Question: I am attempting to write a custom loss function in Keras from <URL>. Namely, the loss I want to create is this:

This is a type of ranking loss for multi-class multi-label problems. Here are the details:
'''
Y_i = set of positive labels for sample i
Y_i^bar = set of negative labels for sample i (complement of Y_i)
c_j^i = prediction on i^th sample at label j
'''
In what follows, both 'y_true' and 'y_pred' are of dimension 18.
'''
def multilabel_loss(y_true, y_pred):
""" Multi-label loss function.
More complete description here...
"""
zero = K.tf.constant(0, dtype=tf.float32)
where_one = K.tf.not_equal(y_true, zero)
where_zero = K.tf.equal(y_true, zero)
Y_p = K.tf.where(where_one)
Y_n = K.tf.where(where_zero)
n = K.tf.shape(y_true)[0]
loss = 0
for i in range(n):
# Here i is the ith sample; for a specific i, I find all locations
# where Y_p, Y_n belong to the ith sample; axis 0 denotes
# the sample index space
Y_p_i = K.tf.equal(Y_p[:,0], K.tf.constant(i, dtype=tf.int64))
Y_n_i = K.tf.equal(Y_n[:,0], K.tf.constant(i, dtype=tf.int64))
# Here I plug in those locations to get the values
Y_p_i = K.tf.where(Y_p_i)
Y_n_i = K.tf.where(Y_n_i)
# Here I get the indices of the values above
Y_p_ind = K.tf.gather(Y_p[:,1], Y_p_i)
Y_n_ind = K.tf.gather(Y_n[:,1], Y_n_i)
# Here I compute Y_i and its complement
yi = K.tf.shape(Y_p_ind)[0]
yi_not = K.tf.shape(Y_n_ind)[0]
# The value to normalize the inner summation
normalizer = K.tf.divide(1, K.tf.multiply(yi, yi_not))
# This creates a matrix of all combinations of indices k, l from the
# above equation; then it is reshaped
prod = K.tf.map_fn(lambda x: K.tf.map_fn(lambda y: K.tf.stack( [ x, y ] ), Y_n_ind ), Y_p_ind )
prod = K.tf.reshape(prod, [-1, 2, 1])
prod = K.tf.squeeze(prod)
# Next, the indices are fed into the corresponding prediction
# matrix, where the values are then exponentiated and summed
y_pred_gather = K.tf.gather(y_pred[i,:].T, prod)
s = K.tf.cast(K.sum(K.tf.exp(K.tf.subtract(y_pred_gather[:,0], y_pred_gather[:,1]))), tf.float64)
loss = loss + K.tf.multiply(normalizer, s)
return loss
'''
My questions are the following:
1. When I go to compile my graph, I get an error revolving around n. Namely, TypeError: 'Tensor' object cannot be interpreted as an integer. I've looked around, but I can't find a way to stop this. My hunch is that I need to avoid a for loop altogether, which brings me to
2. How can I write this loss without for loops? I'm fairly new to Keras and have spent a solid few hours writing this custom loss myself. I'd love to write it more concisely. What's blocking me from using all matrices is the fact that Y_i and its complement can take on different sizes for each i.
Please let me know if you'd like me to elaborate more on my code. Happy to do so.
As per @Parag S. Chandakkar 's suggestions, I have the following:
'''
def multi_label_loss(y_true, y_pred):
# set consistent casting
y_true = tf.cast(y_true, dtype=tf.float64)
y_pred = tf.cast(y_pred, dtype=tf.float64)
# this get all positive predictions and negative predictions
# it also exponentiates them in their respective Y_i classes
PT = K.tf.multiply(y_true, tf.exp(-y_pred))
PT_complement = K.tf.multiply((1-y_true), tf.exp(y_pred))
# this step gets the weight vector that we'll normalize by
m = K.shape(y_true)[0]
W = K.tf.multiply(K.sum(y_true, axis=1), K.sum(1-y_true, axis=1))
W_inv = 1./W
W_inv = K.reshape(W_inv, (m,1))
# this step computes the outer product of two tensors
def outer_product(inputs):
"""
inputs: list of two tensors (of equal dimensions,
for which you need to compute the outer product
"""
x, y = inputs
batchSize = K.shape(x)[0]
outerProduct = x[:,:, np.newaxis] * y[:,np.newaxis,:]
outerProduct = K.reshape(outerProduct, (batchSize, -1))
# returns a flattened batch-wise set of tensors
return outerProduct
# set up inputs to outer product
inputs = [PT, PT_complement]
# compute final loss
loss = K.sum(K.tf.multiply(W_inv, outer_product(inputs)))
return loss
'''
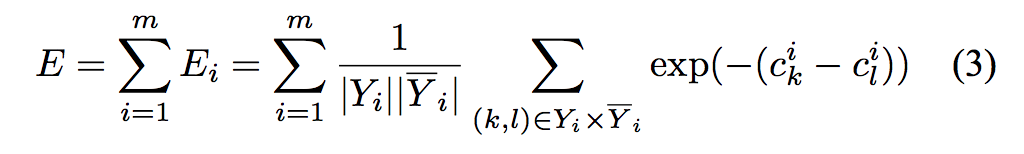
Answer: This is not an answer but more like my thought process which should help you to write a concise code.
Firstly, I don't think you should worry about that error for now because by the time you eliminate for loops, your code may look very different.
Now, I haven't looked at the paper but the predictions 'c_j^i' should be the raw values that come out of the last non-softmax layer (that is what I assume).
So you can add an additional 'exp' layer and compute 'exp(c_j^i)' for each prediction. Now, the for loop comes because of the summation. If you look closely, all it is doing is first forming pairs of all the labels and then subtracting their corresponding predictions. Now, first express the subtraction as 'exp(c_l^i) * exp(-c_k^i)'. To see what is happening, take a simple example.
'''
import numpy as np
a = [1, 2, 3]
a = np.reshape(a, (3,1))
'''
Following above explanation, you want the following result.
'''
r1 = sum([1 * 2, 1 * 3, 2 * 3]) = sum([2, 3, 6]) = 11
'''
You could get the same result by matrix multiplication, which is a way to elimiate for loops.
'''
r2 = a * a.T
# r2 = array([[1, 2, 3],
# [2, 4, 6],
# [3, 6, 9]])
'''
<URL>, i.e. '2, 3, 6' and sum the array to get '11', which is the result you want. Now, there may be some differences, for example, you may need to exhaustively form all the pairs. You should be able to convert it in the form of matrix multiplication.
Once you have taken care of the summation term, the normalization term can be easily computed if you pre-compute the quantities '|Y_i|' and 'ar{Y_i}' for each sample 'i'. Pass them as input arrays and pass them into loss as a part of 'y_pred'. The final summation over 'i' will be done by Keras.
Even if '|Y_i|' and 'ar{Y_i}' take on different values, you should be able to build a generic formula for extracting the upper triangular part irrespective of the matrix size once you have pre-computed '|Y_i|' and 'ar{Y_i}'.
I don't think you understood me completely. In my opinion, NumPy shouldn't be used at all in the loss function. This is (mostly) doable using only Tensorflow. I will explain once more, while preserving my earlier explanation.
1. I now know that there is a cartesian product between the positive labels and negative labels (i.e. |Y_i| and ar{Y_i}, respectively). So first, put a layer of exp after the raw predictions (in TF, not in Numpy).
2. Now, you need to know which indices out the 18 dimensions of y_true correspond to positive and which ones correspond to negative. If you are using one hot encoding, you can find this out on-the-fly by using tf.where and tf.gather (see here).
3. By now, you should know the indices j (in c_j^i) that correspond to positive and negative labels. All you need to do is compute \sum_(k, l) {exp(c_k^i) * (1 / exp(c_l^i))} for pairs (k, l). All you need to do is form one tensor consisting of exp(c_k^i) for all k (call it A) and another one consisting of exp(c_l^i) for all l (call it B). Then compute sum(A * B^T). No need to extract the upper triangular part too if you are taking cartesian product. By now, you should have the result of inner-most summation.
4. Contrary to what I said before, I think you could also compute the normalization factor on-the-fly from y_true.
You only have to figure out how to extend this to three dimensions to handle multiple samples.
Note: The usage of Numpy is <URL> by using 'tf.py_func' but does not seem necessary here. Just use functions of TF.